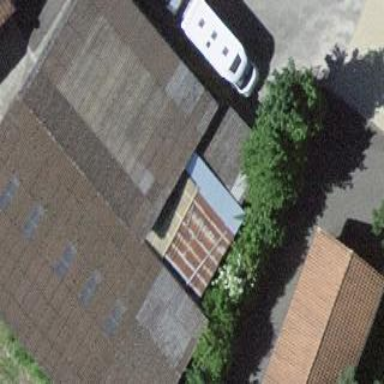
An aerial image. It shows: Warehouse building.